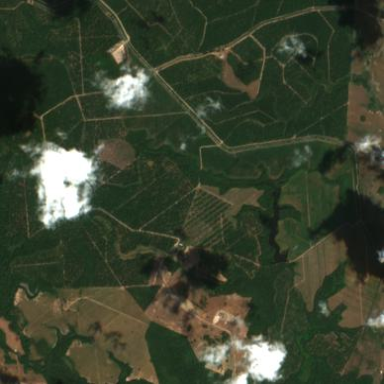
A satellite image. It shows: Orchard filled with oil palms.